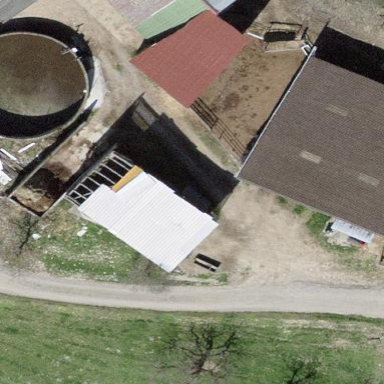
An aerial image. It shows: Farm auxiliary building.